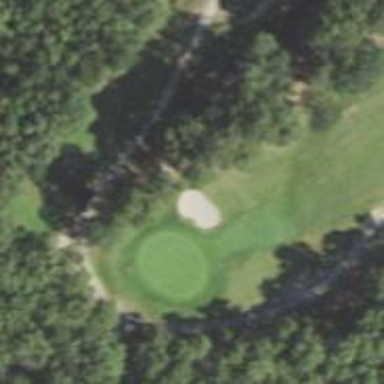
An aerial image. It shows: Golf hole.